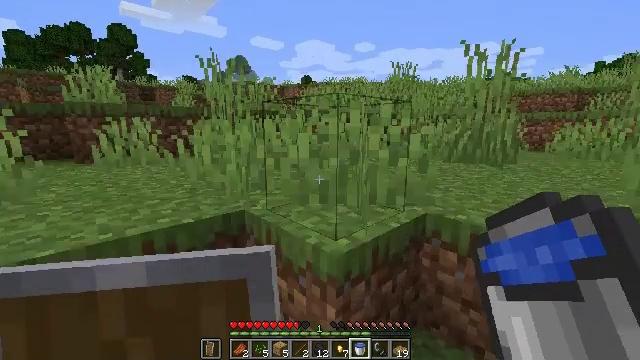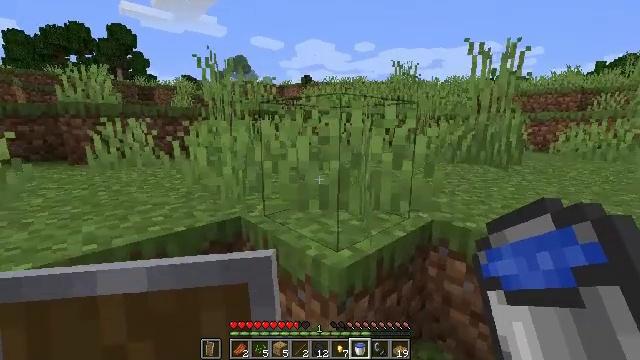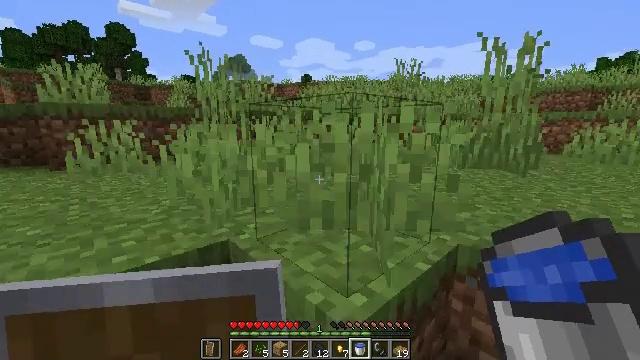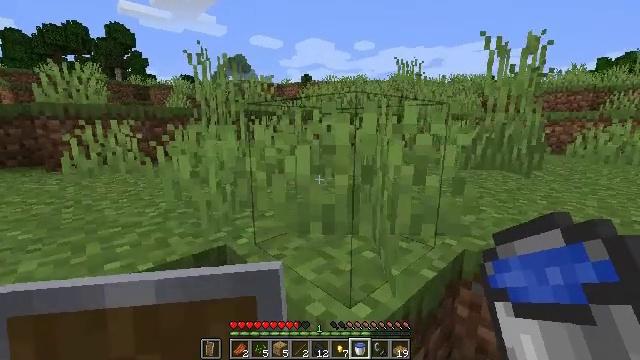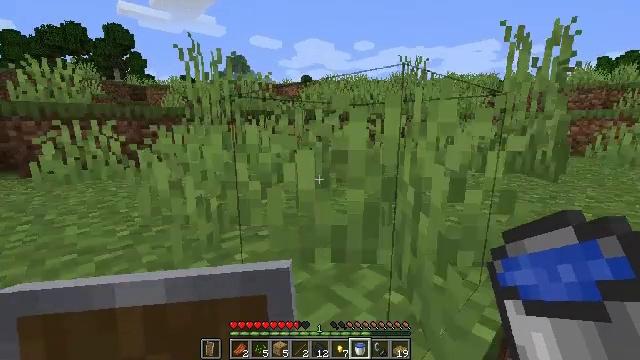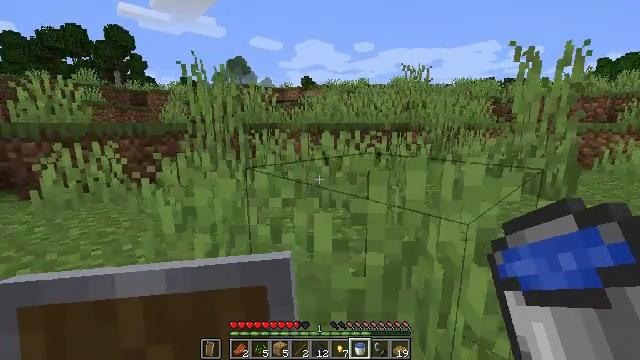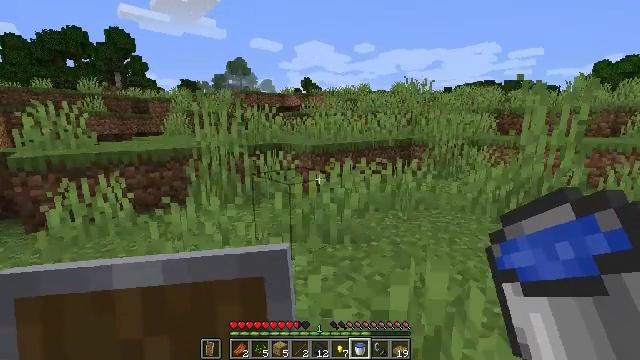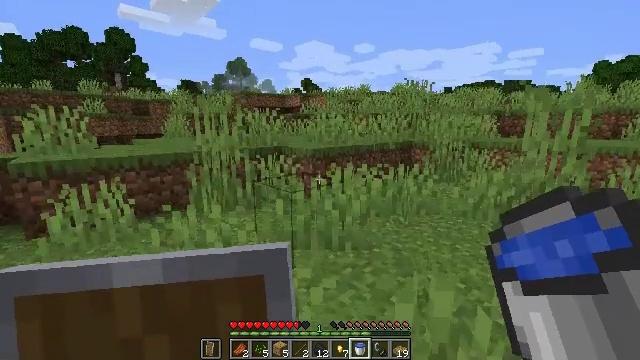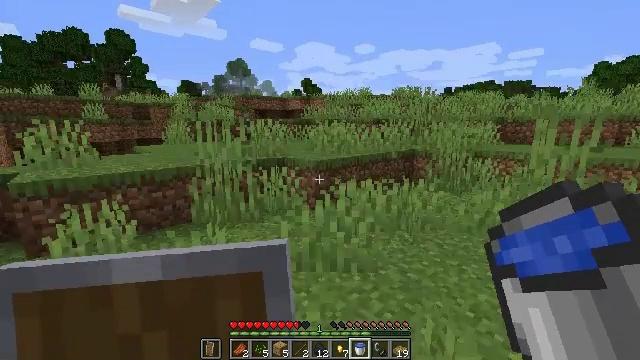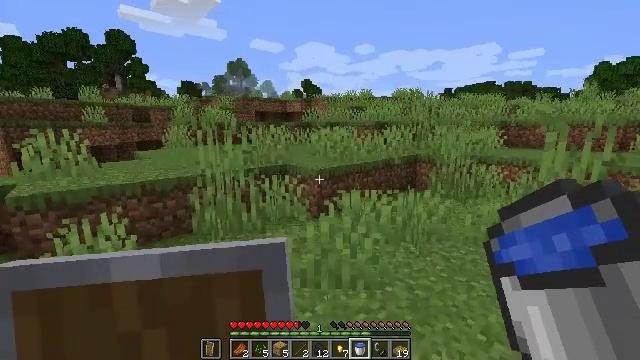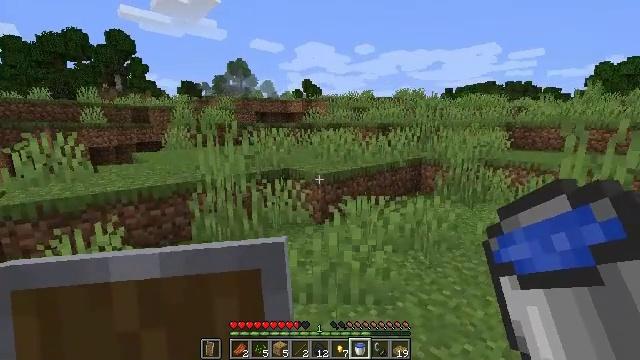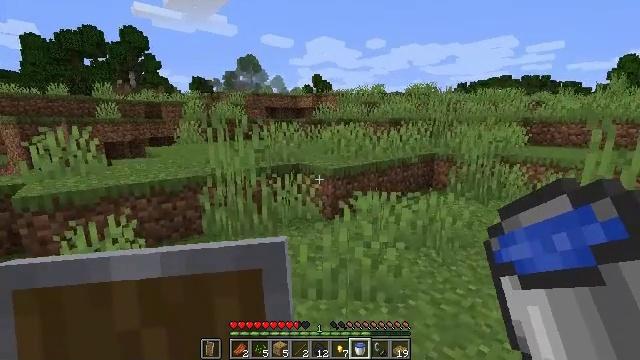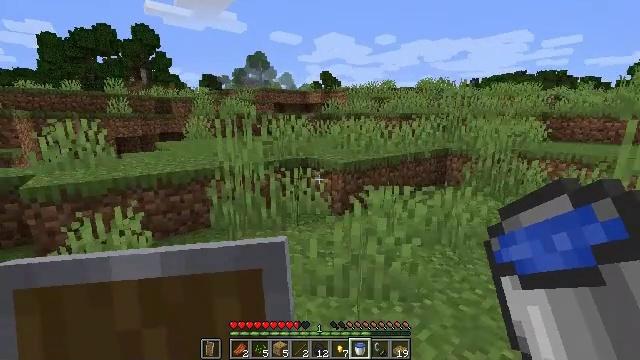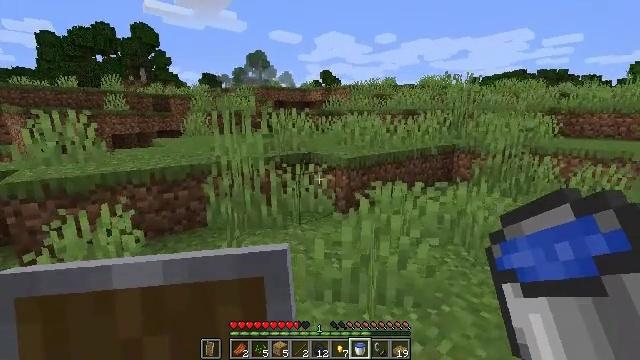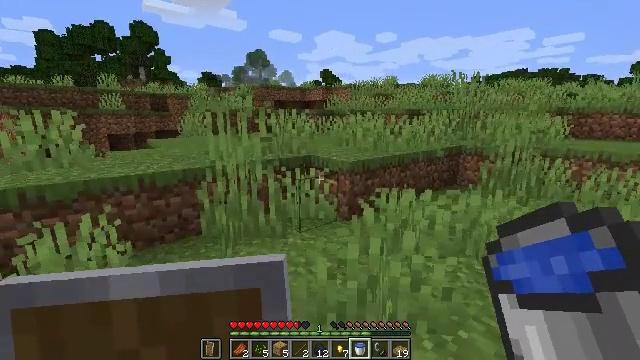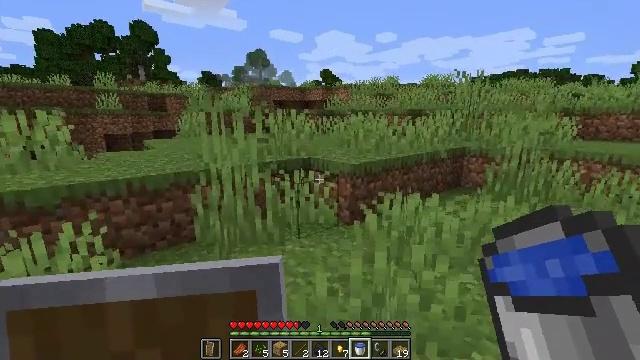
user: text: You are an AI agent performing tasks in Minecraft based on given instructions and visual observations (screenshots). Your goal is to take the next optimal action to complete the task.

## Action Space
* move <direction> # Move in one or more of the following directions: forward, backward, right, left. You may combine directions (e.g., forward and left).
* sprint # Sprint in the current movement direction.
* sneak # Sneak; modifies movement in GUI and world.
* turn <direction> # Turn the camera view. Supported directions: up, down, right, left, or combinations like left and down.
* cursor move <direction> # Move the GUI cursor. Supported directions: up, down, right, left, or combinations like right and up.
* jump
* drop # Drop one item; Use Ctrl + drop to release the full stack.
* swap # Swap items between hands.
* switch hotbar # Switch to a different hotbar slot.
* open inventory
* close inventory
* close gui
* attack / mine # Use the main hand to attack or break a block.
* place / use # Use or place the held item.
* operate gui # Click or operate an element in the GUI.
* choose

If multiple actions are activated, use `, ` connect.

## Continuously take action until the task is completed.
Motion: motion action
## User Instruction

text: Gather the magma block using a pickaxe.
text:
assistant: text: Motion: move forward
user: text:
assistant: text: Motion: move forward
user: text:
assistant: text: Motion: move forward
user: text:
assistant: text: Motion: move forward
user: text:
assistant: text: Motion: move forward, jump
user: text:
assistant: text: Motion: move forward, jump
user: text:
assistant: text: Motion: move forward, jump
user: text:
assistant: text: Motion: move forward, jump
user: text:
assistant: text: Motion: move forward, jump
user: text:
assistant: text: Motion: move forward
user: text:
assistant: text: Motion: move forward, turn left
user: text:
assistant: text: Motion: move forward, turn left
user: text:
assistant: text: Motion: move forward
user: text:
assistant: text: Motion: move forward
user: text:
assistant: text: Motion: move forward
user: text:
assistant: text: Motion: move forward
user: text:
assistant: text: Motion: move forward
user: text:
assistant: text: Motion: move forward
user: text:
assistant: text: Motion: move forward
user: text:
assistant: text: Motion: move forward
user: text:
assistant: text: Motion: move forward, turn left and down
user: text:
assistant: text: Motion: move forward, turn left and down
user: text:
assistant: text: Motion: move forward, turn left
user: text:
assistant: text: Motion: move forward
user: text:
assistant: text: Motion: move forward
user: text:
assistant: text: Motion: move forward
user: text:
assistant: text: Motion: move forward
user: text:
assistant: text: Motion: move forward, jump
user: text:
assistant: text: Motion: move forward, jump
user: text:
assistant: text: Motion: move forward, jump